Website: lowes
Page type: customer-info-address
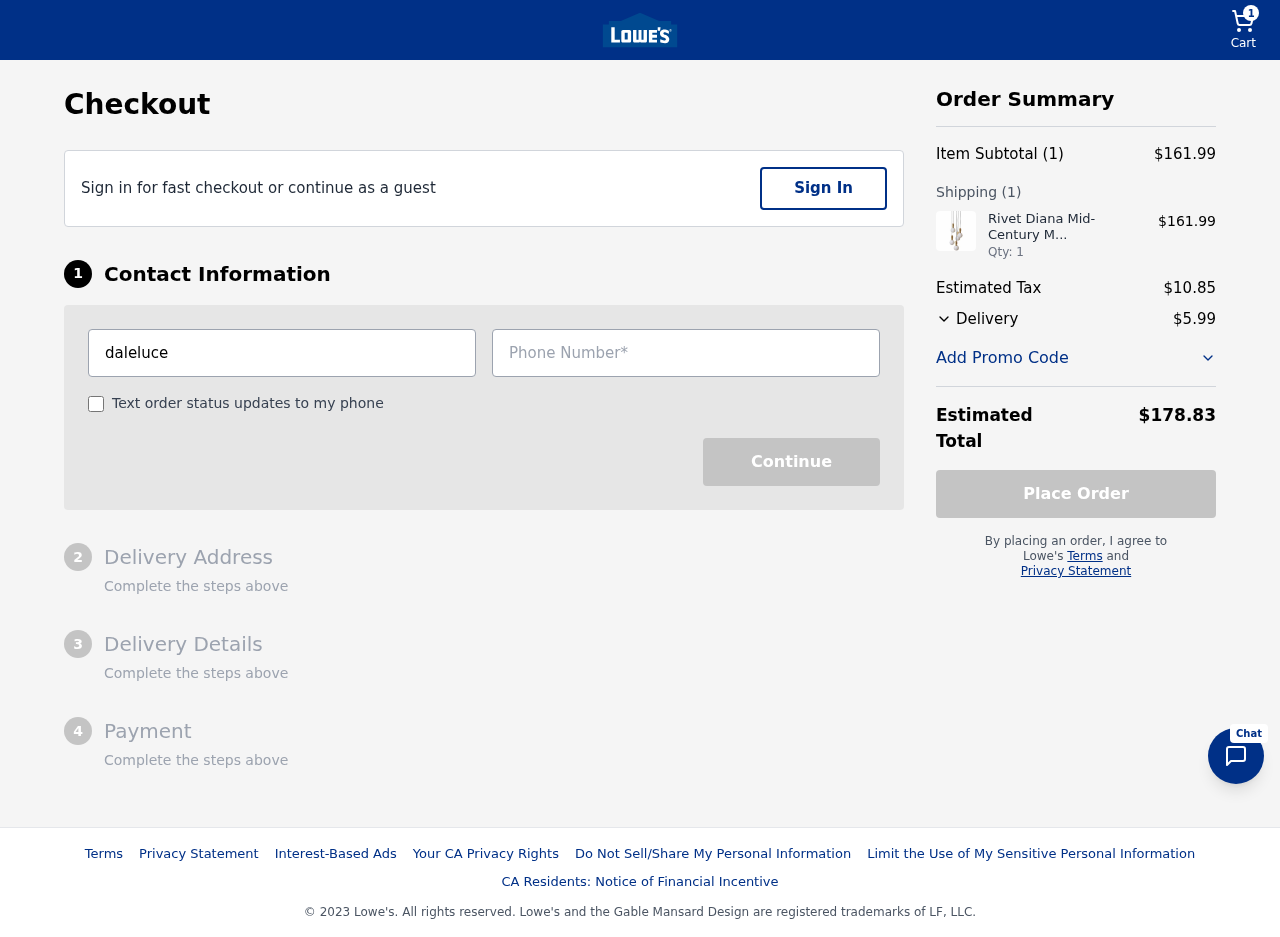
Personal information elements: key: PII_EMAIL
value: dalelucero@gmail.com
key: PII_PHONE
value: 5882876088
Product elements: key: PRODUCT1_NAME
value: Rivet Diana Mid-Century Modern 5-Globe Ceiling Pendant Chandelier with LED Light Bulbs, 65" Cord, Go
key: PRODUCT1_PRICE
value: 161.99
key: PRODUCT1_QUANTITY
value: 1
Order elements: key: ORDER_NUM_ITEMS
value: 1
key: ORDER_SUBTOTAL
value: $161.99
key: ORDER_NUM_ITEMS2
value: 1
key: ORDER_TAX
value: $10.85
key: ORDER_SHIPPING_COST
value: $5.99
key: ORDER_TOTAL
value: $178.83